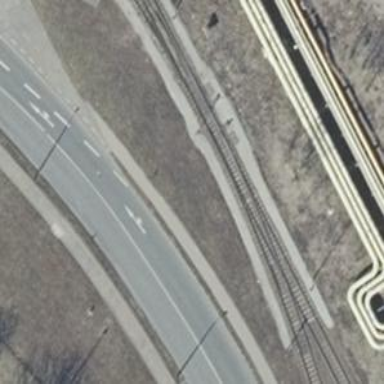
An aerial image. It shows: Railway switch.